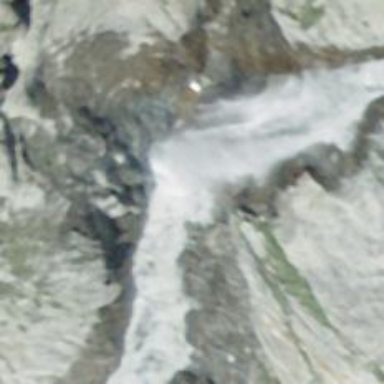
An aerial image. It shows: Beautiful waterfall.